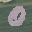
Label: 0